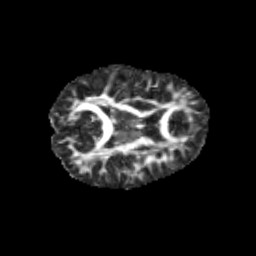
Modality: FA
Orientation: axial
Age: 9
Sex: female
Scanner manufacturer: siemens
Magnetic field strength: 3 T
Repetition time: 3.8 s
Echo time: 0.07 s